Question: I have a listview that displays an image and a text from internet.
My intention is that this image, in addition to showing a imageview, is the background image of listview row.
This works but with problems.
In the listview adapter I have for the imageview:
'''
imageLoader.DisplayImage (song.get (principal.KEY_PICTURE) my_imageView);
'''
and to use the image in the LinearLayout:
'''
imageLoader.DisplayImageLinear (song.get (principal.KEY_PICTURE) my_linearLayout);
'''
This calls the following method:
'''
public void DisplayImageLinear (String url, LinearLayout linearbck)
{
Bitmap bitmap = memoryCache.get (url);
Drawable d = new BitmapDrawable (bitmap);
if (bitmap! = null) {
linearbck (d);
}
else
{ linearbck.setBackgroundResource (R.drawable.list_selector); }
}
'''
My problem is that the background images of the rows of the listview are only visible when the listview slip and rows out of the screen and re-enter ...
I hope I'm explaining correctly .. here a picture explaining the problem

I tried to use linearbck.invalidate (), but without success
I sincerely appreciate any help
thanks
Best regards
EDIT:
add the adapter. Thanks :)
'''
public class lstAdapter extends BaseAdapter {
private Activity activity;
private ArrayList<HashMap<String, String>> data;
private static LayoutInflater inflater=null;
public ImageLoader imageLoader;
public MinAdapter(Activity a, ArrayList<HashMap<String, String>> d) {
activity = a;
data=d;
inflater = (LayoutInflater)activity.getSystemService(Context.LAYOUT_INFLATER_SERVICE);
imageLoader=new ImageLoader(activity.getApplicationContext());
}
public int getCount() {
return data.size();
}
public Object getItem(int position) {
return position;
}
public long getItemId(int position) {
return position;
}
public View getView(int position, View convertView, ViewGroup parent) {
View vi=convertView;
if(convertView==null)
vi = inflater.inflate(R.layout.list_row, null);
ImageView thumb_image=(ImageView)vi.findViewById(R.id.list_image);
ImageView photo_user =(ImageView)vi.findViewById(R.id.photoUser);
LinearLayout background =(LinearLayout)vi.findViewById(R.id.background);
HashMap<String, String> song = new HashMap<String, String>();
song = data.get(position);
imageLoader.DisplayImage(song.get(principal.KEY_AVATAR_AUTOR_ENTRADA), thumb_image);
imageLoader.DisplayImage(song.get(principal.KEY_PICTURE), photo_user);
imageLoader.DisplayImageLinear(song.get(principal.KEY_PICTURE), background);
return vi;
}
@Override
public boolean isEnabled(int position)
{
if(principal.asynTaskEnUso.equals("yes")){
return false;
} else {
return true;
}
}
}
'''
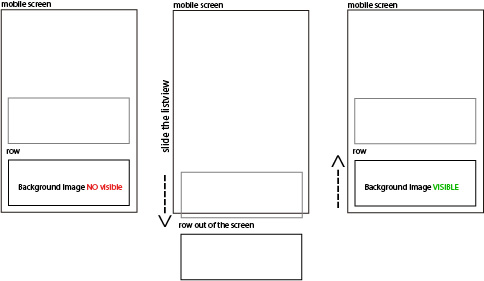
Answer: We when we see the <URL>, when there is no photo downloaded in cache, it queues the photo.
=> You are not queuing the photo.
When photo is downloaded, it is <URL>, from the callback.
=>You may (or most probably) not be setting it to the 'LinearLayout' as background.
Now your problem:
> My problem is that the background images of the rows of the listview
are only visible when the listview slip and rows out of the screen and
re-enter ...
For the first time, cache is empty, it doesn't find required photo, so it goes and put it to download, since you have not implemented and queued for the 'LinearLayout' to set as background in the callback. it doesn't shown, but when you scroll 'ListView' and get back, it finds the image for the first time (because it was downloaded and cached) and set it as background.
Solution:
Maintain and set some flags to Keep track of your 'LinearLayout''s reference and while download completed set it as background.